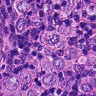
Metastatic tissue present: yes